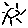
Label: sun